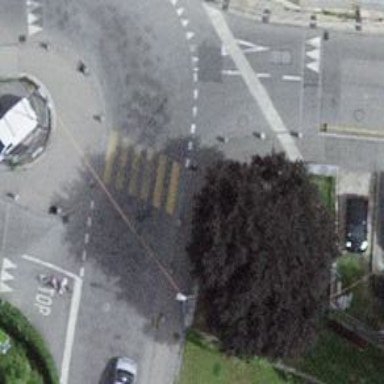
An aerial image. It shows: Zebra crossing on the road.